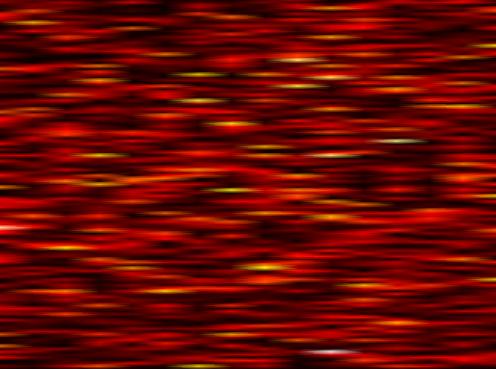
Label: WOLA